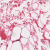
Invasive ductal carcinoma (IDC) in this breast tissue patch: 0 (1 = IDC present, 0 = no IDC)